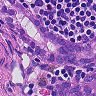
Metastatic tissue present: yes